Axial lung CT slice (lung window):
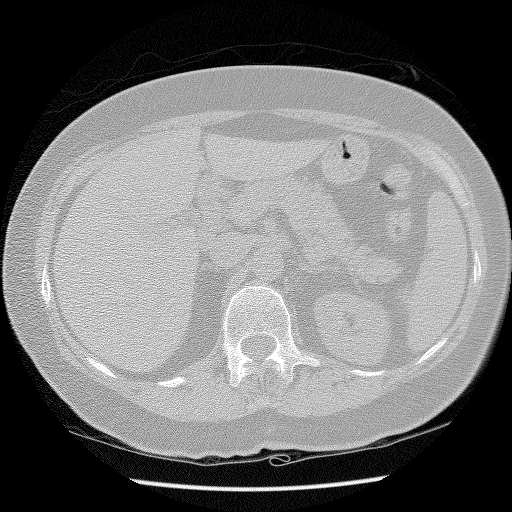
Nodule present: no